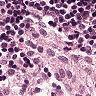
Metastatic tissue present: no